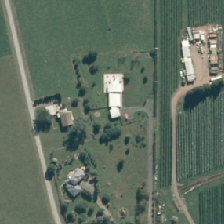
Land cover: urban_build_up